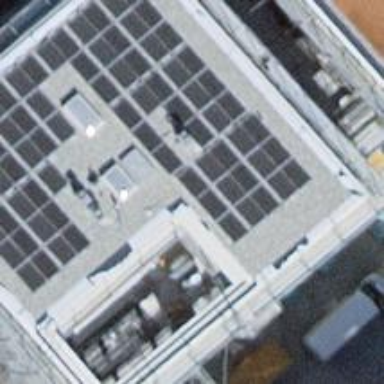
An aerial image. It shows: Small solar photovoltaic panel generator on the roof of building.